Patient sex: F
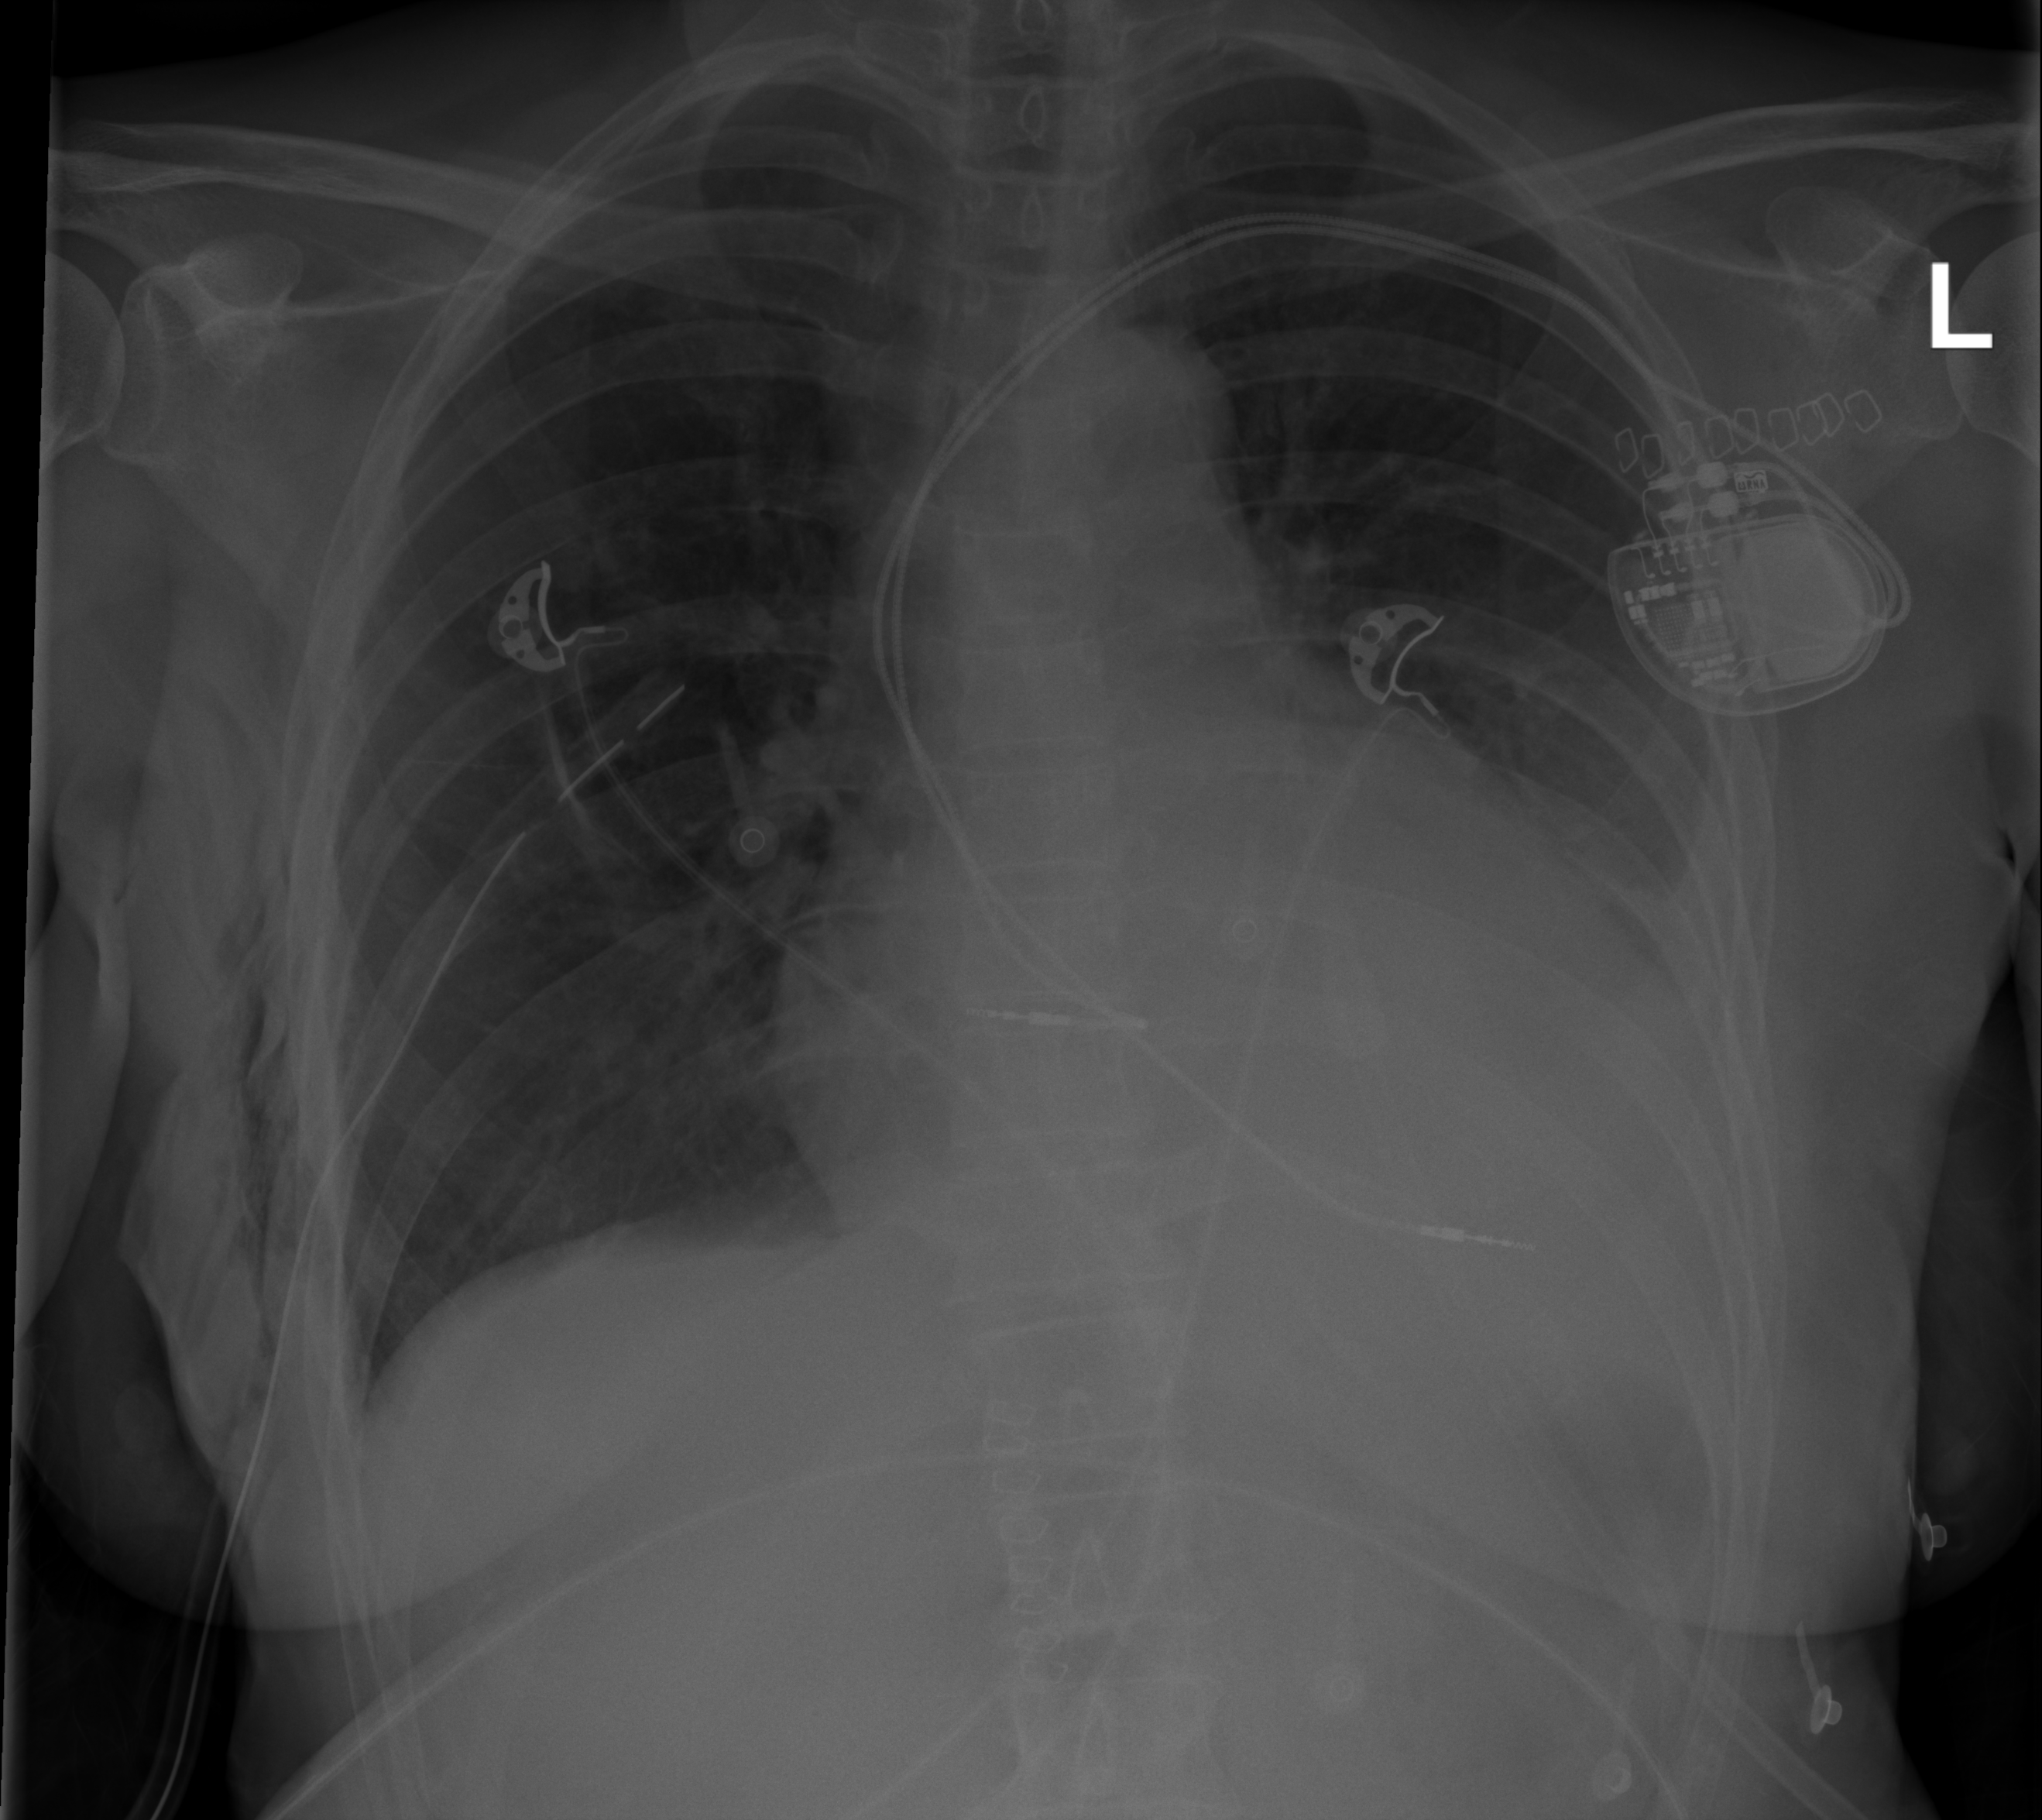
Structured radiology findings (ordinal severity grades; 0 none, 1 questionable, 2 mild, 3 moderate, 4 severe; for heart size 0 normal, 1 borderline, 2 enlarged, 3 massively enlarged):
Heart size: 2
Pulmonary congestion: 0
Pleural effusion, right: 0
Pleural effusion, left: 2
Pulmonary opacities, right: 0
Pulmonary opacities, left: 0
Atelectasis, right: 0
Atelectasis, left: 2